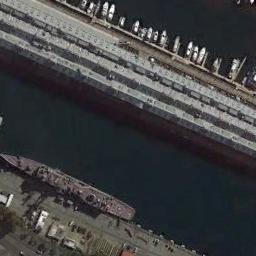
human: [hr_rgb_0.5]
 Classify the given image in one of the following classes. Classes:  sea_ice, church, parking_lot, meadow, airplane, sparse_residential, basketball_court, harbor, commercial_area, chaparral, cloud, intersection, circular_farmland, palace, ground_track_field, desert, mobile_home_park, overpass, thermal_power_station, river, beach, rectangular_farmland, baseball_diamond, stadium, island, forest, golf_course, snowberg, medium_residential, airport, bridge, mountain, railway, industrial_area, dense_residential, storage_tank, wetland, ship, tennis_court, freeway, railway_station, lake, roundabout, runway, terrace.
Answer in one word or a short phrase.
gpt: ship